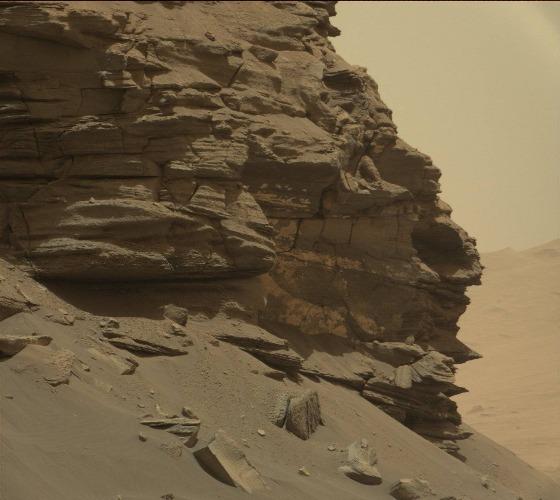
Terrain classes present: Bedrock, Gravel / Sand / Soil, Rock, Shadow, Sky / Distant Mountains